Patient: sex F, age 43
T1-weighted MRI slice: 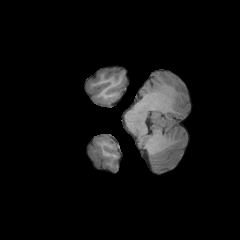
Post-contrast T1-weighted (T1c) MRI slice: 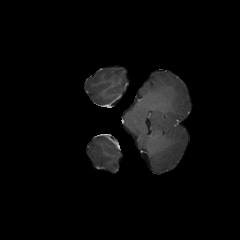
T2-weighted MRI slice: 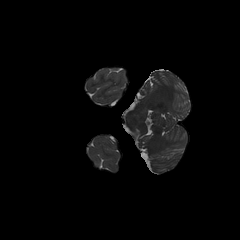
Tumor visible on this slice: no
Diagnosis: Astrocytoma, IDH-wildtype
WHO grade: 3